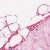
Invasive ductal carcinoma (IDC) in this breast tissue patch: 0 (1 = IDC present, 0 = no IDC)